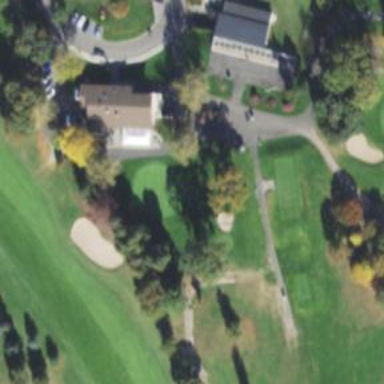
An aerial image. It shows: Asphalt path that serves as road and golf path.